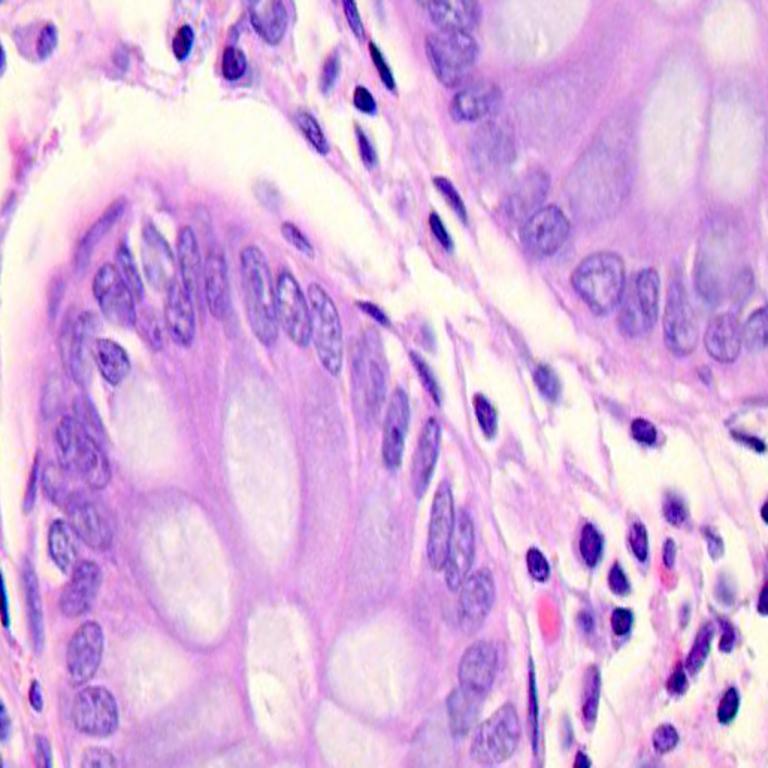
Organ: colon
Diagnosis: benign